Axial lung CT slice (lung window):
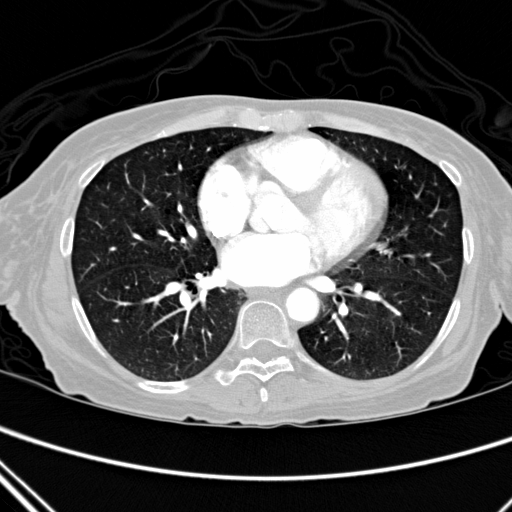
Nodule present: no